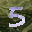
Label: 5